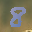
Label: 8